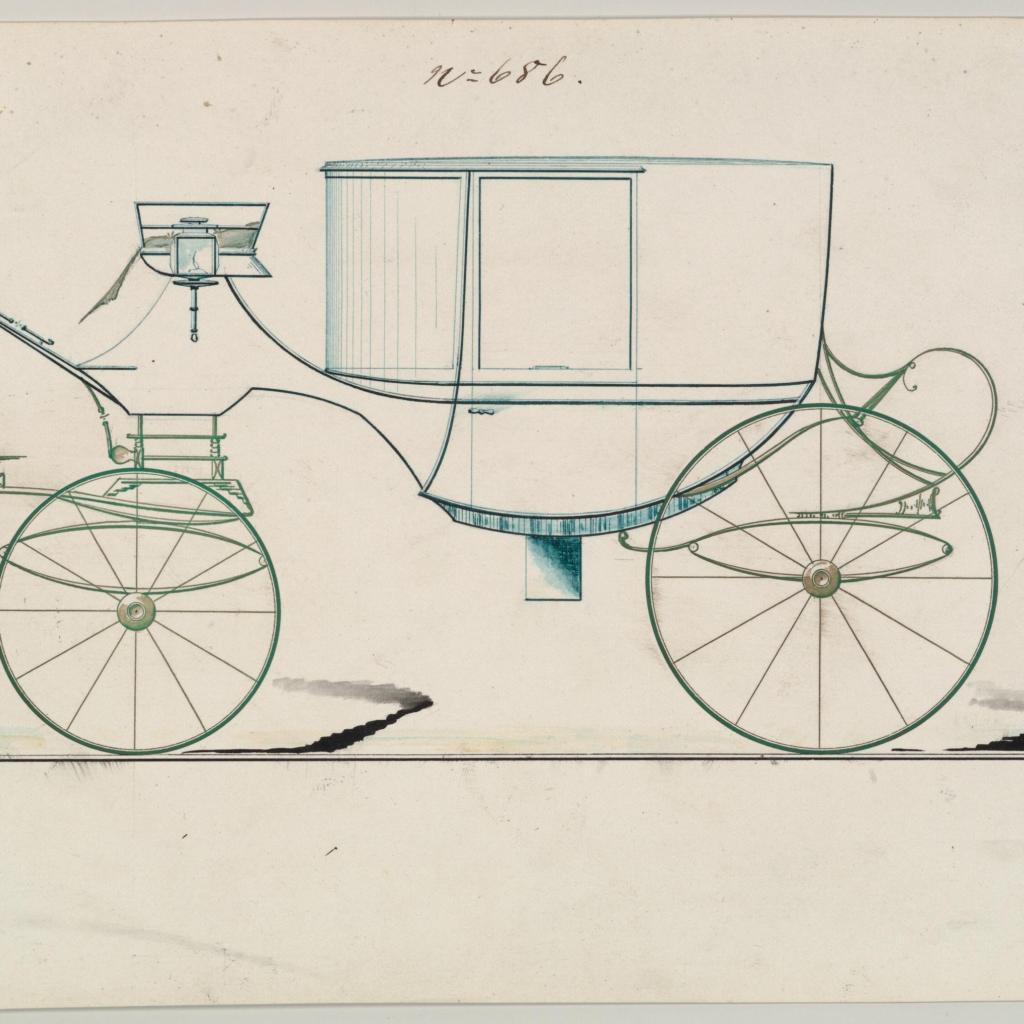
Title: Design for Coupé, no. 686
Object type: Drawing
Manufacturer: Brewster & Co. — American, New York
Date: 1850–70
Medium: Watercolor and gouache
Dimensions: sheet: 6 x 8 5/8 in. (15.2 x 21.9 cm)
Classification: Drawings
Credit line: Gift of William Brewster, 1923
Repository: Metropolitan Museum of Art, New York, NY